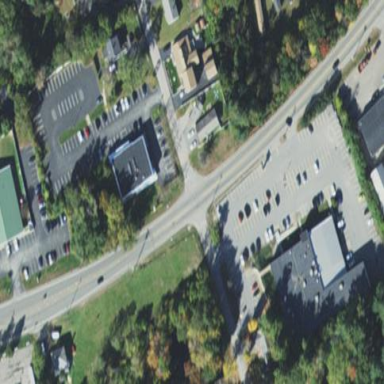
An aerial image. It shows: Parking area.